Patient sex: F
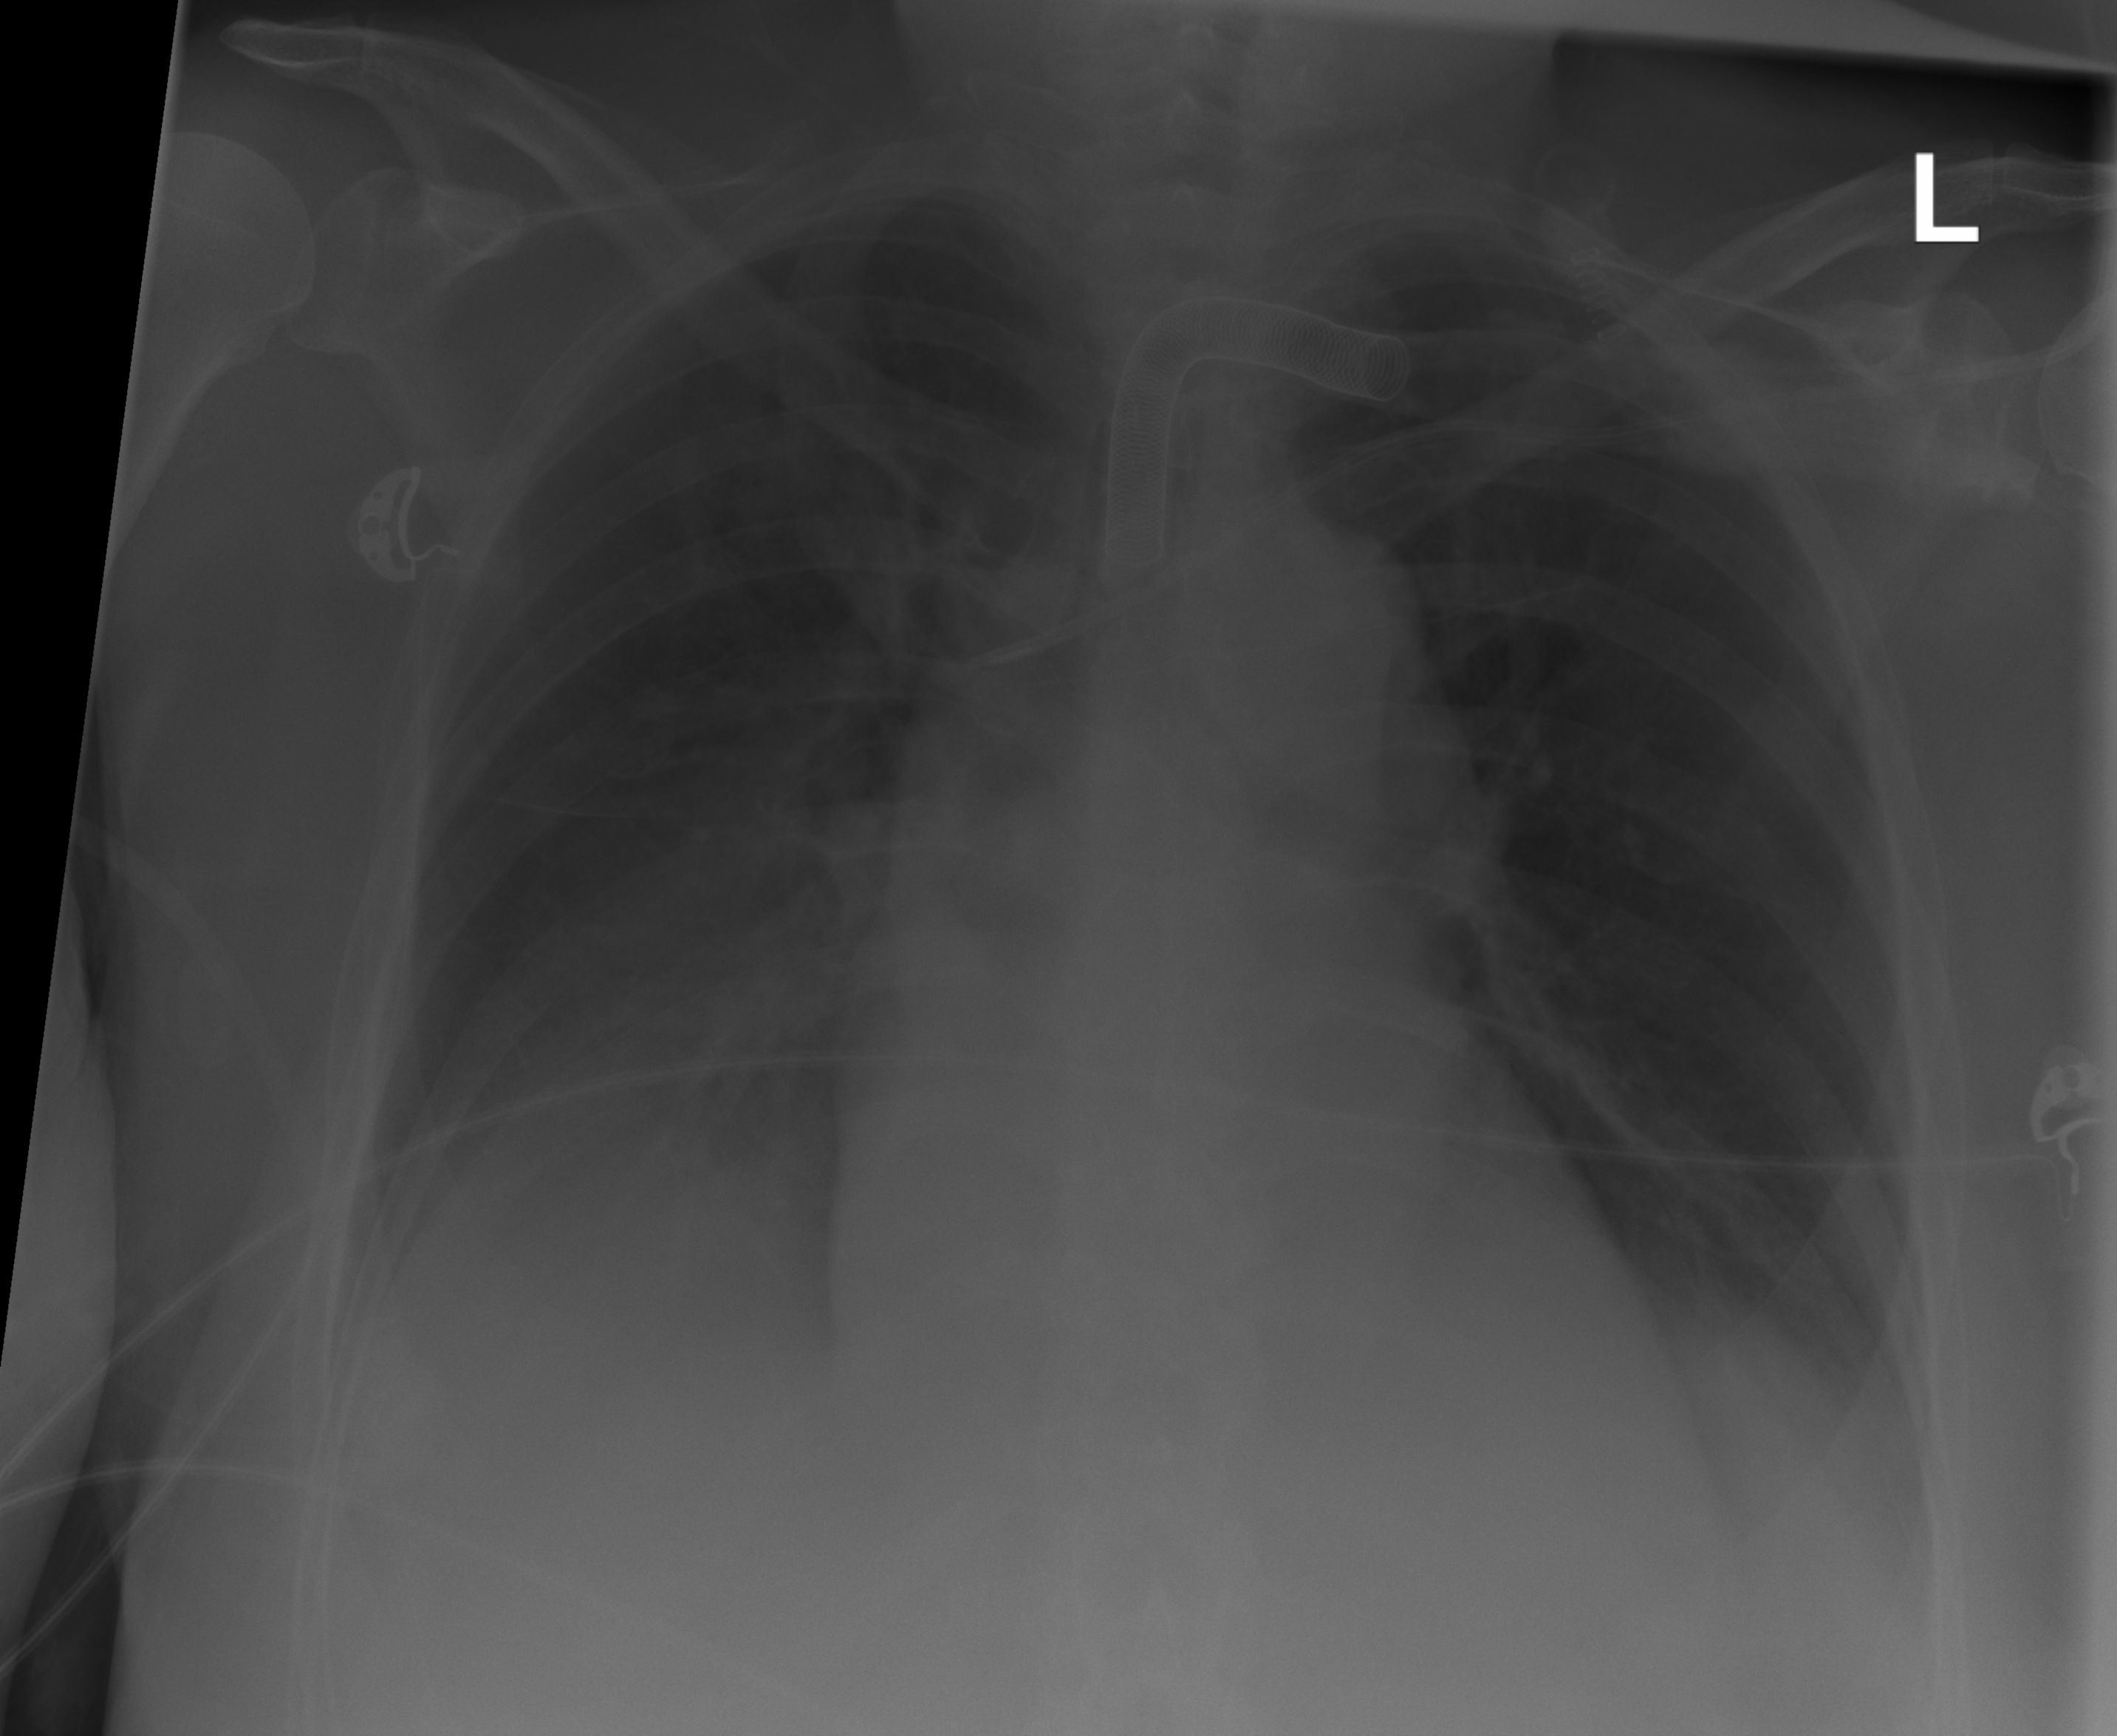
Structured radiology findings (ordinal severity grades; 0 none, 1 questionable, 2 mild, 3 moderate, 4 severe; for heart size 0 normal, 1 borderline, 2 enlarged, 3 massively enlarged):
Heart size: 1
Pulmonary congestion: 0
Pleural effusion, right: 2
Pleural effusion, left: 1
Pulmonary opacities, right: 0
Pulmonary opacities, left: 0
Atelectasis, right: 0
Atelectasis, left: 0